Field crop: maize
Growth stage: 1
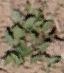
Species: convolvulus